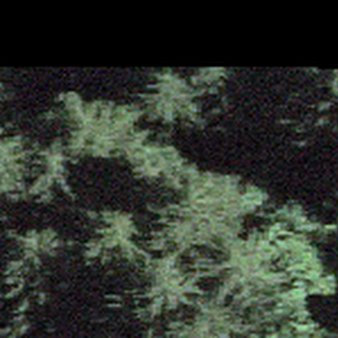
Label: other